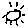
Label: sun